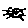
Label: cat